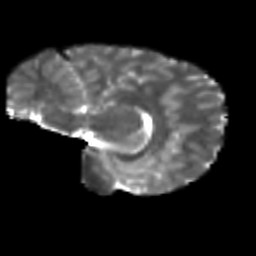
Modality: T2w
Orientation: sagittal
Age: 11
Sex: female
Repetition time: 9.5 s
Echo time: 0.089 s